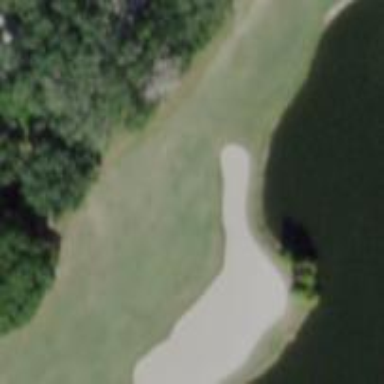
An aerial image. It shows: Bunker on golf course.